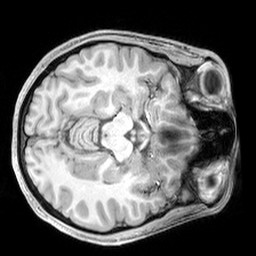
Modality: T1w
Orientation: axial
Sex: female
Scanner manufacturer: siemens
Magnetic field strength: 3 T
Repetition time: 2.3 s
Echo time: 0.00226 s